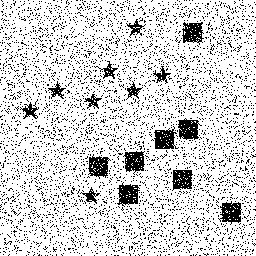
Squares: 8
Triangles: 0
Stars: 8
Total shapes: 16